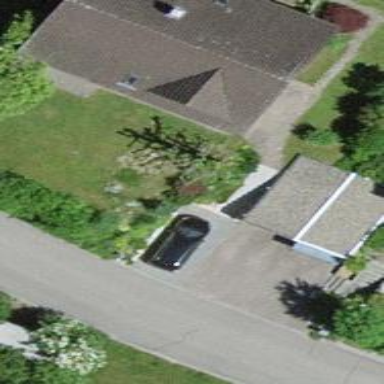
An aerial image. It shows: Garage.